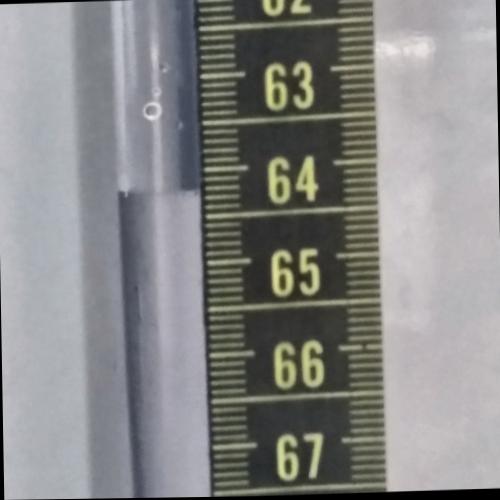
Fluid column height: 64.2 cm